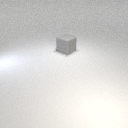
large gray rubber cube